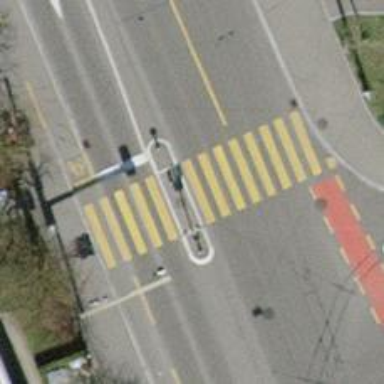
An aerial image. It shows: Crossing with zebra markings controlled by traffic signals.